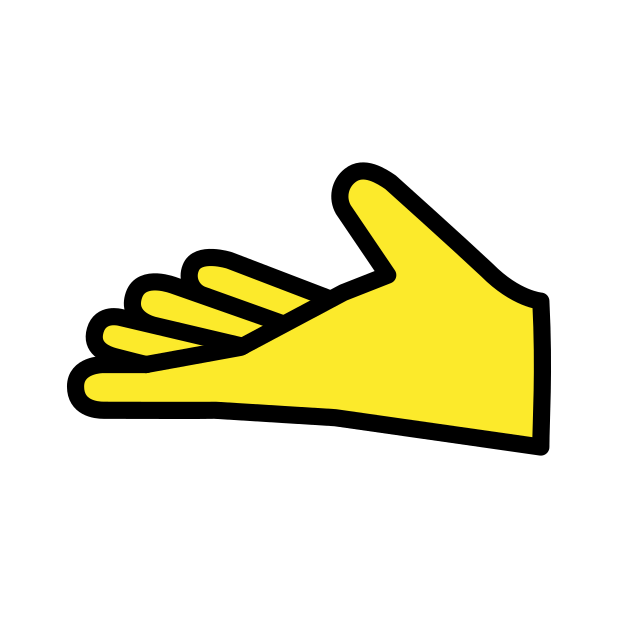
palm up hand